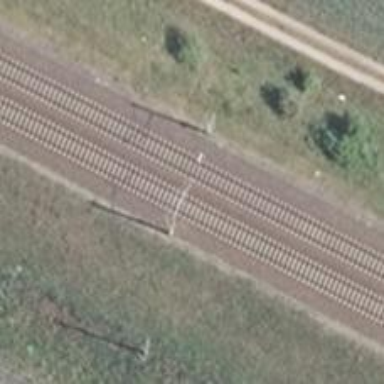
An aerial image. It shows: Milestone along the railway with catenary mast.